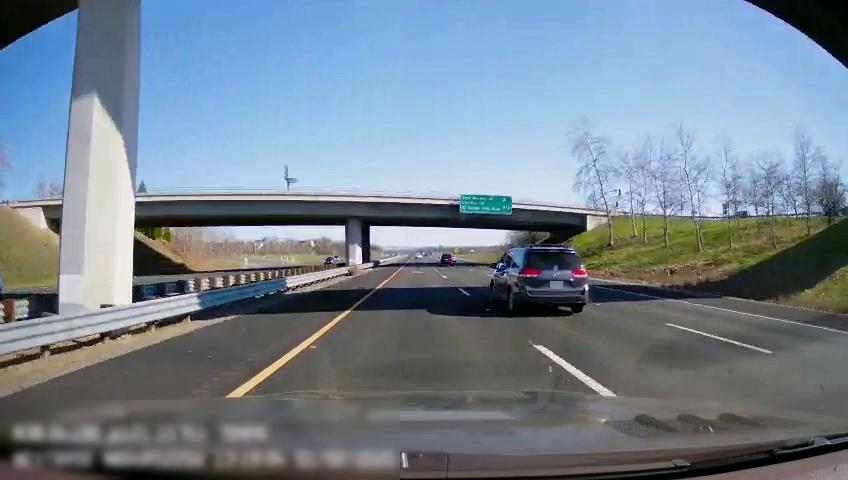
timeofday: Day
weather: Sunny
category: Drivable Space
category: Drivable Space
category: Vehicles | SUV
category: Vehicles | SUV
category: Vehicles | Car
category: Lanes | Current Lane
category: Lanes | Current Lane
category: Lanes | Alternate Lane
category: Lanes | Alternate Lane
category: Traffic | Signs